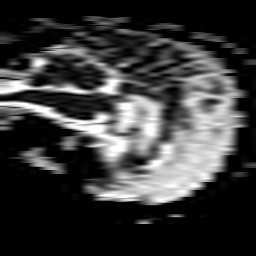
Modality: ADC
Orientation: sagittal
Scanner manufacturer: philips
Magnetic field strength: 3 T
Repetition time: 3.794 s
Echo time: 0.06119 s